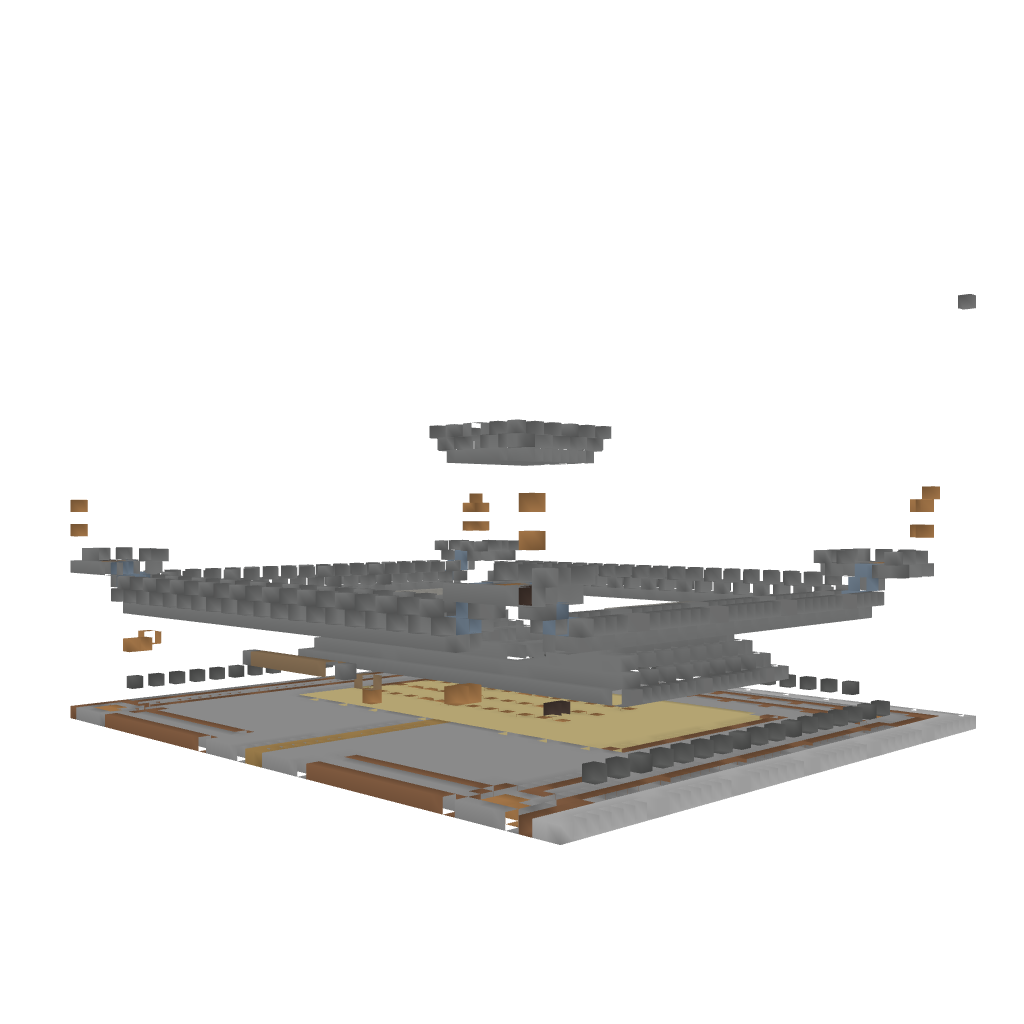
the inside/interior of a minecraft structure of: Castle House